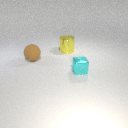
large yellow metal cylinder behind small cyan metal cube